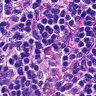
Metastatic tissue present: no